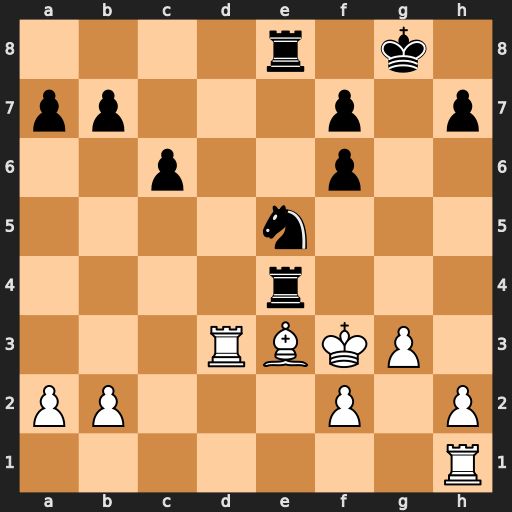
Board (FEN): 4r1k1/pp3p1p/2p2p2/4n3/4r3/3RBKP1/PP3P1P/7R
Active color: w
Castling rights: -
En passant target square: -
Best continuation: Kxe4 f5+ Kd4 Nxd3 Kxd3